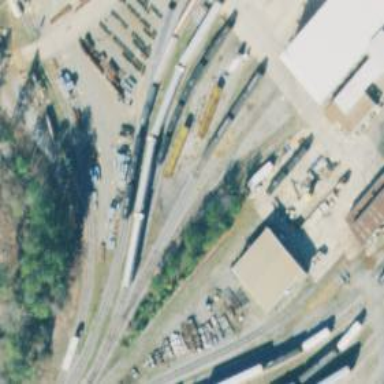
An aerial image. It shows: Rail spur service.